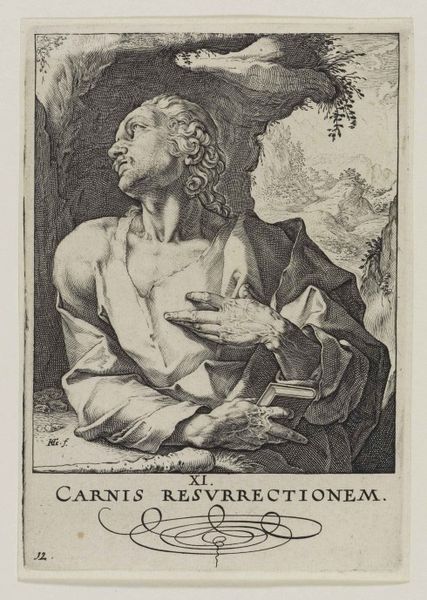
Titel: Christus, die 12 Apostel mit Paulus
Künstler: Hendrick Goltzius
Standort: Karlsruhe
Institution: Staatliche Kunsthalle Karlsruhe
Schlagwörter: baum, berg, blätter, felsen, hand, himmel, kopf, mann, schatten, weiß, wunde, bäume, landschaft, brust, finger, hintergrund, nase, profil, schwarz, zeichnung, blick, gras, tuch, ornament, hemd, schnurrbart, arme, bibel, falten, gesicht, rahmen, steine, bild, bildnis, herr, hände, porträt, ast, ferne, hügel, natur, strauch, sonne, gewand, haare, blatt, pflanzen, höhle, locken, wald, bewegt, holzschnitt, schrift, papier, haltung, stab, fels, hang, grafik, graphik, grisaille, faltenwurf, schnauzer, klippe, fleisch, knochen, buch, ödnis, druck, druckgraphik, druckgrafik, schraffur, radierung, stich, titel, künstler, seite, text, schiller, bleistift, beten, ranke, buchseite, prediger, christus, jesus, wanderer, versuchung, adern, grotte, bettler, heiliger, herz, gelehrter, kupferstich, heilung, ader, nummer, grafiik, auferstehung, elf, latein, lateinisch, pathos, kringel, eremit, geischt, karotte, schrfit, seitenzahl, buße, bildband, be, lockige haare, 22, 11, 32, pagina, muldenfalten, carnis, carnis resurrectionem, fleischliche versuchung, resurectionem, pargina, xi, resurrectionem, wiedergeboren, ornamen3t